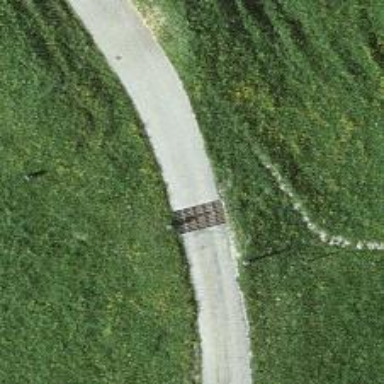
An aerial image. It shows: Cattle grid barrier.